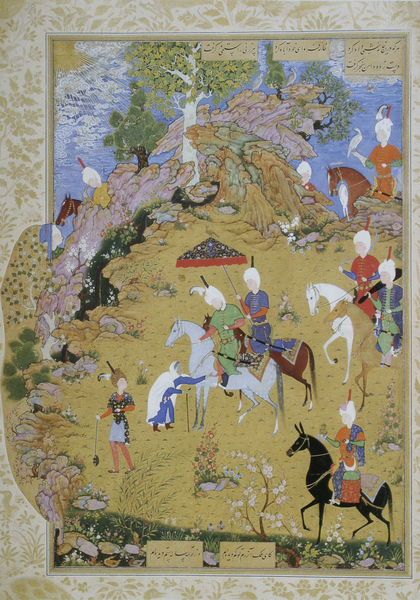
Titel: Sultan Sanjar und die alte Frau
Künstler: Sultan Muhammad
Standort: London
Institution: British Library
Schlagwörter: baum, berg, blau, blätter, falke, felsen, gemälde, gestein, himmel, mann, meer, vogel, wasser, weiß, wolken, bäume, dreieck, fluss, gelb, grün, landschaft, menschen, ocker, see, ufer, blumen, braun, bunt, elegant, frankreich, frau, grau, hell, kleid, männer, orange, schwarz, szene, blüte, blüten, gras, rot, schirm, sonnenschirm, tiere, weg, wiese, wolke, beige, malerei, muster, ornament, teppich, alt, mütze, arme, diener, geschichte, historie, rahmen, stein, steine, bild, ast, bach, birke, erde, feld, hügel, natur, stamm, vögel, busch, sonne, land, gold, reich, adel, decke, blatt, pflanzen, rosa, pferd, pferde, reiter, stock, garten, beine, rappe, reiten, ritt, sattel, zaumzeug, bein, farbig, japan, schrift, italien, alter mann, stab, berge, fels, wüste, hecke, lila, rand, figuren, steg, könig, soldaten, inschrift, floral, ornamente, verzierung, woken, schriftzeichen, steppe, buch, orient, orientalisch, wasserlauf, zweig, asien, landscaft, seite, illustration, schwert, säbel, text, waffen, buchstaben, waffe, asiatisch, degen, herrscher, kranich, ritter, jagd, schimmel, buchseite, chinesisch, china, arabisch, fuchs, ross, hilfe, mythos, mittelalter, krieger, prinz, ehrerbietung, baldachin, bettler, könige, landkarte, rappen, satel, gottheit, indien, turban, miniatur, prophet, arabien, islam, persien, bitten, helfen, turbane, geleit, bäum, schutz, sultan, decken, kalligraphie, hebräisch, erzählung, buchillustration, historia, buchmalerei, muslimisch, islamisch, naher osten, iran, persisch, miniaturmalerei, chinese, asiate, fürsten, indisch, mohammed, mongolei, mythisch, mongolen, naher, asiaten, raubvogel, armer, falken, abenteuer, mongolisch, beteln, gnädig, fraau, fuch, geschiche, mogulen, mster, ormanen, timur, jagdislamisch, buchm, pringz, asiatika